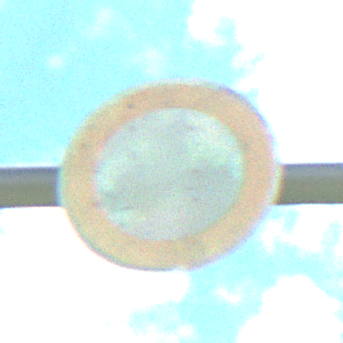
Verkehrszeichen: VerbotFahrzeugeAllerArt
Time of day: Midday
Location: Outdoor (Nature)
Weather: PartlyCloudy
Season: NotSpecified
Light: Natural